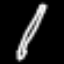
Label: pencil